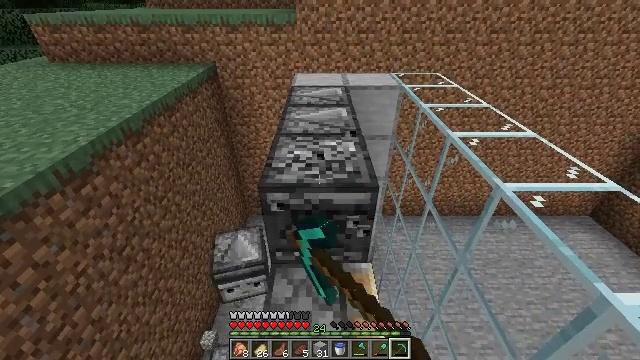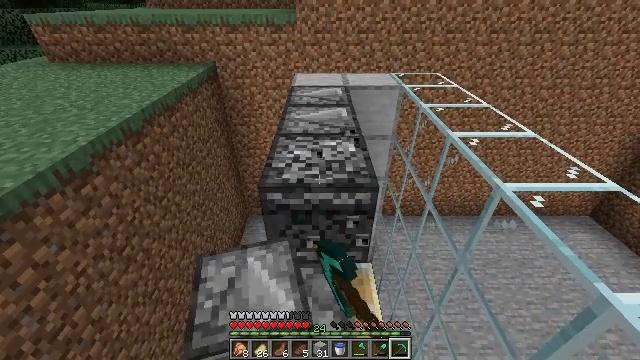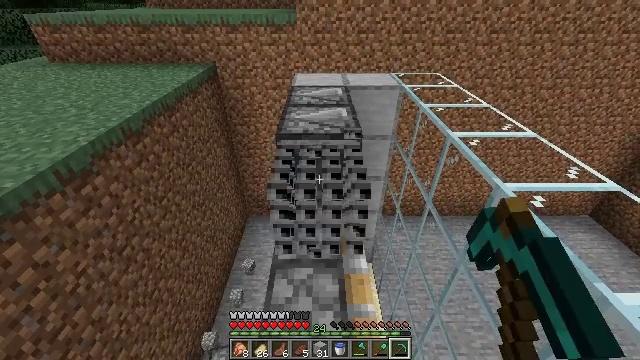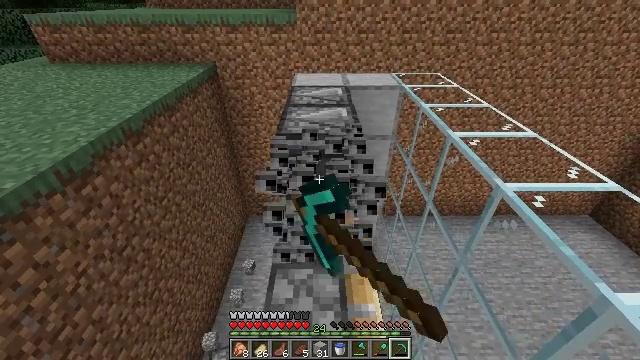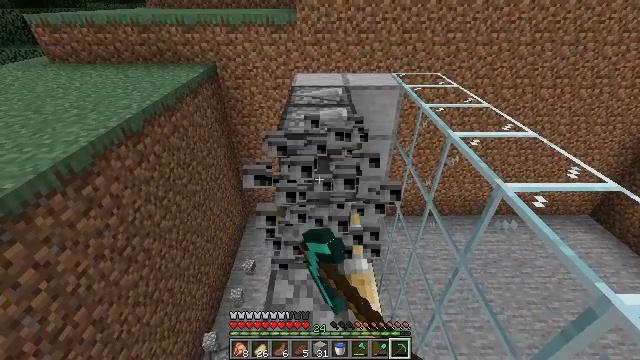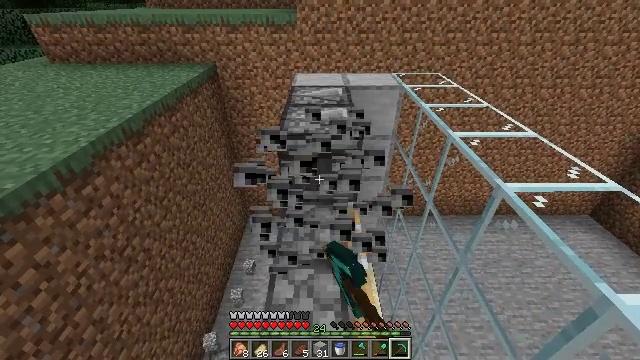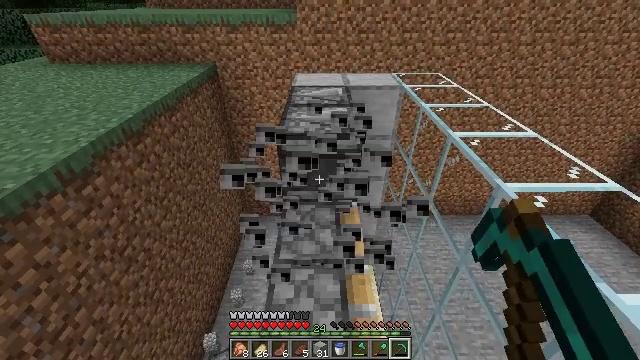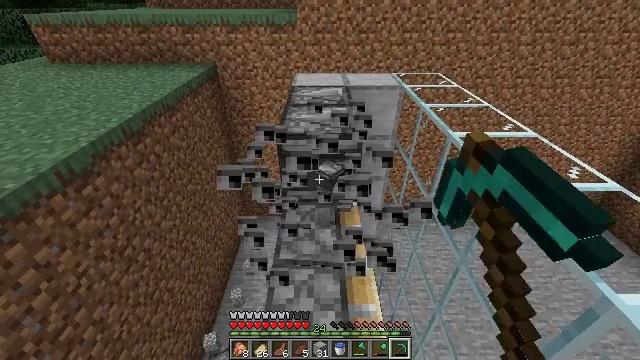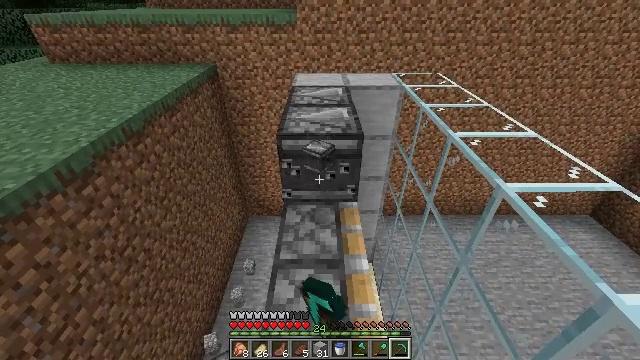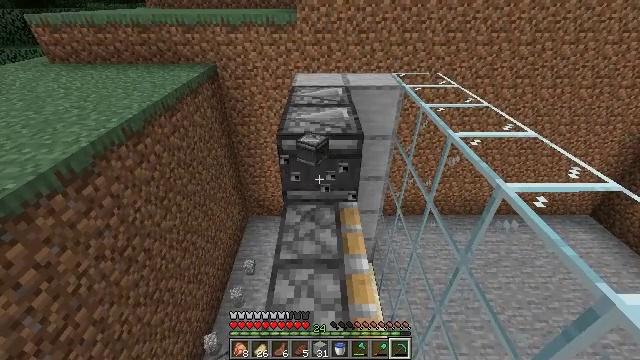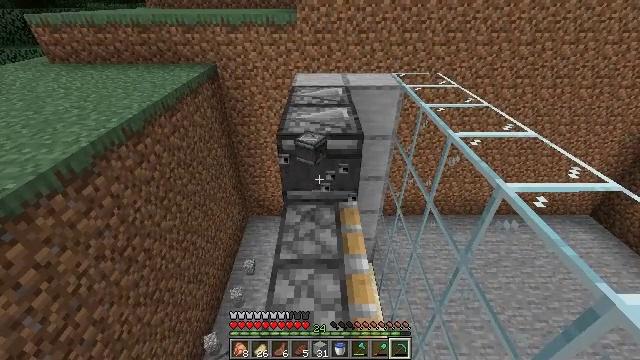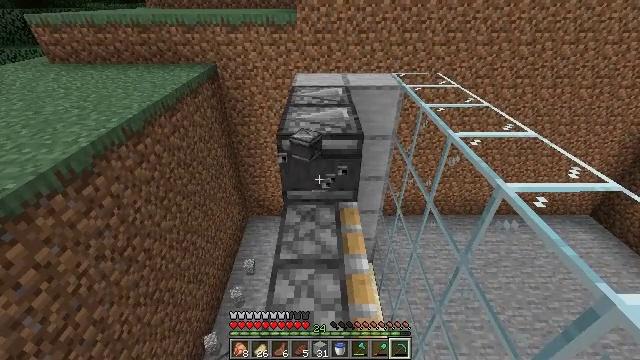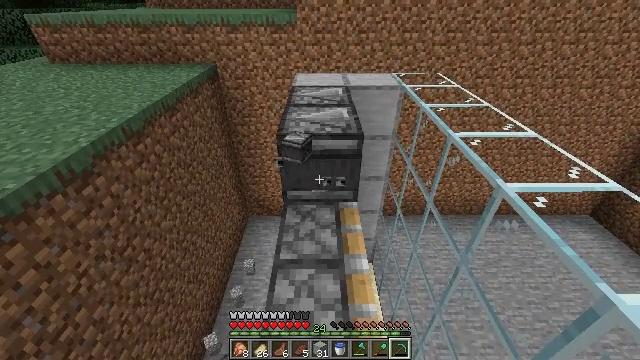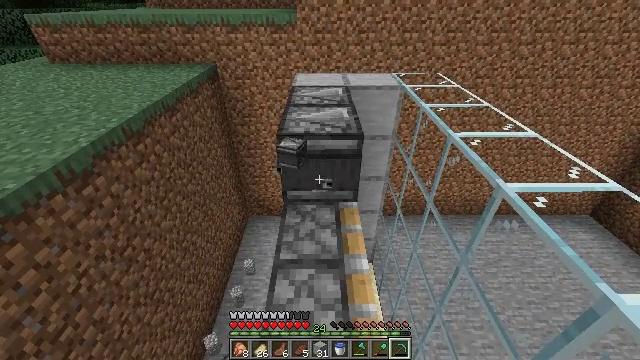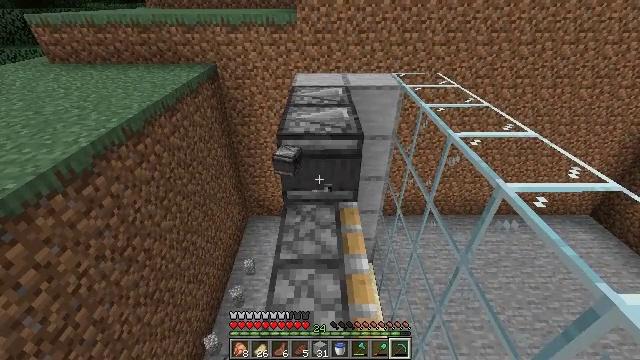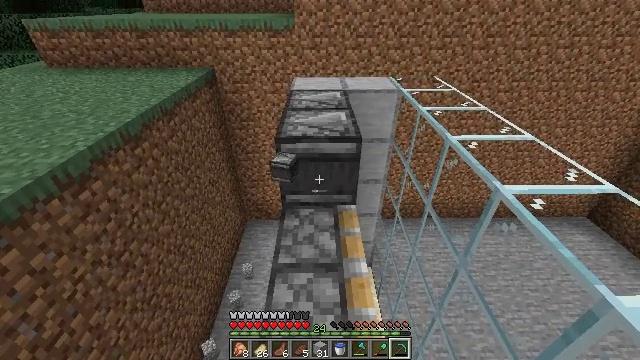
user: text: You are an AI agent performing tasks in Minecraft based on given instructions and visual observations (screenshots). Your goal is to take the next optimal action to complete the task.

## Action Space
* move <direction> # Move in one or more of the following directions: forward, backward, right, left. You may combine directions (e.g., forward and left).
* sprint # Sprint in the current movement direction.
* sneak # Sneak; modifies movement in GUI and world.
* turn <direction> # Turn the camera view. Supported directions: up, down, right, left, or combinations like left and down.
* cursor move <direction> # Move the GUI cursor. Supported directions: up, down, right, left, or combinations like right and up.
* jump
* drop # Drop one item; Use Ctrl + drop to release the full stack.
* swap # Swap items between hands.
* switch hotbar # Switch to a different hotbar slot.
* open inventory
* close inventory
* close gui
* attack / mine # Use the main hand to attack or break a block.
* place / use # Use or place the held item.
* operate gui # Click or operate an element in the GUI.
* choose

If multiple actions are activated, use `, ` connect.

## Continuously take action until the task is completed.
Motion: motion action
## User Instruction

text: Break the observer to move it.
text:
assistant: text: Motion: sneak, attack / mine
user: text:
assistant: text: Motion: move forward, sneak, attack / mine
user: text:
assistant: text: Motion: move forward, sneak, attack / mine
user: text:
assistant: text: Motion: move forward, sneak, attack / mine
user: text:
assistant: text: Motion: move forward, sneak, attack / mine
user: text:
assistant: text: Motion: move forward, sneak, attack / mine
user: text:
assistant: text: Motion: move forward, sneak, attack / mine
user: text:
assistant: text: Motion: move forward, sneak, attack / mine
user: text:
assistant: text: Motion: move forward, sneak, attack / mine
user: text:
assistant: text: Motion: move forward, sneak
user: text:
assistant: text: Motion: move forward, sneak
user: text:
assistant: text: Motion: move forward, sneak
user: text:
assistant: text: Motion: move forward, sneak
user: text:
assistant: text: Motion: move forward, sneak
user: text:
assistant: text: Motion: move forward, sneak
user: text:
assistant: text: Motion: move forward
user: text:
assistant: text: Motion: move forward, turn up
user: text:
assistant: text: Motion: move forward
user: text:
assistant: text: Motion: no_op
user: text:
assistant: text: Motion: no_op
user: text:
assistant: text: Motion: move forward
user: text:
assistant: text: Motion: move forward
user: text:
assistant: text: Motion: move forward
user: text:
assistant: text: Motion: no_op
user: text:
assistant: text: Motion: no_op
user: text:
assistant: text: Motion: no_op
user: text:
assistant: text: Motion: turn up, attack / mine
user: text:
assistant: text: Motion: turn up, attack / mine
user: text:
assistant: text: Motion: attack / mine
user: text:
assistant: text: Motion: attack / mine